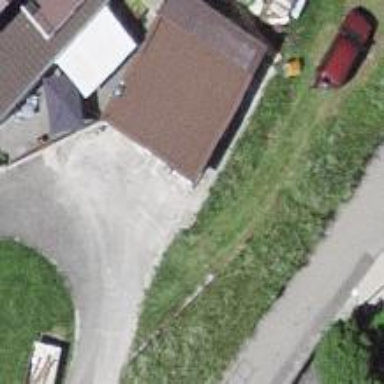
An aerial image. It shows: Garage building.